Question: In a SSAS 2005 cube.
I have a product dimension, it has a attribute: sp (selling price)
I want to list the sp along with other facts for products. But the query below returns null for sp. Idea?
'''
with member [measures].[sp] as
[Products].[Current Sp].currentmember
select {
[Measures].[Sold value]
, [measures].[sp]
} on 0
,
nonempty(
{[Sales order details].[Receipt No].[Receipt No].allmembers}
*{[Sales order details].[Line No].[Line No].allmembers}
*{[Products].[Product code].[Product code].allmembers}
, [Measures].[Sold value]
) on 1
from (
select [Time].[Day].&[20140430] on 0 from (
select [Branch].[Branch].&[2] on 0 from (
select [Sales order details].[Receipt No].[680207] on 0 from [Rmis]
)
)
)
'''

update:
this is the final working query. I added [Products].[SKU].[SKU] because otherwise Current Sp returns 'All' (the null in original question is because of not using .Member_value). Current Sp and Product code are not related while they both related to [Products].[SKU].
'''
with member [measures].[sp] as
[Products].[Current Sp].currentmember.MEMBER_value
select {
[Measures].[Sold value]
, [measures].[sp]
} on 0
,
nonempty(
{[Sales order details].[Receipt No].[Receipt No].allmembers}
*{[Sales order details].[Line No].[Line No].allmembers}
*{[Products].[Product code].[Product code].allmembers}
*{[Products].[SKU].[SKU]}
, [Measures].[Sold value]
) on 1
from (
select [Time].[Day].&[20140430] on 0 from (
select [Branch].[Branch].&[2] on 0 from (
select [Sales order details].[Receipt No].[680207] on 0 from [Rmis]
)
)
)
'''
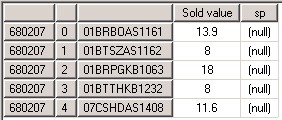
Answer: '''
with member [measures].[sp] as
[Products].[Current Sp].CurrentMember.MemberValue
'''
very close...just need to specify which property to display